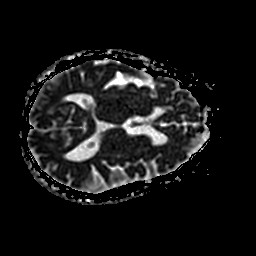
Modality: ADC
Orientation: axial
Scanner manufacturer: ge
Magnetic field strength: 1.5 T
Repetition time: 8 s
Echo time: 0.0971 s